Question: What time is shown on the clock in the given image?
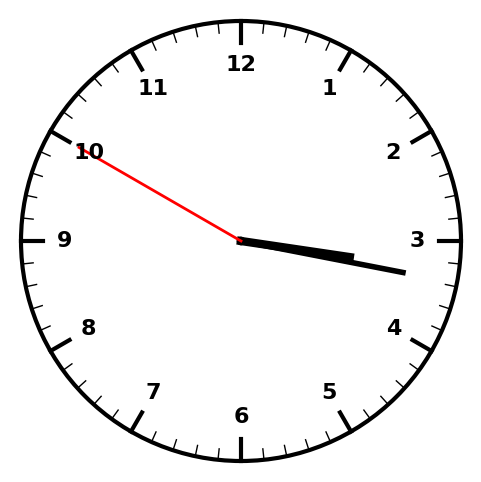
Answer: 03:16:50